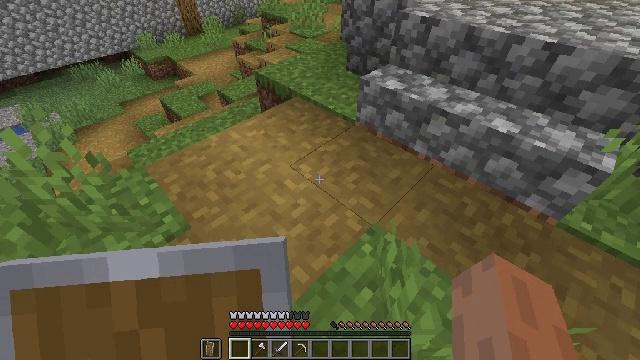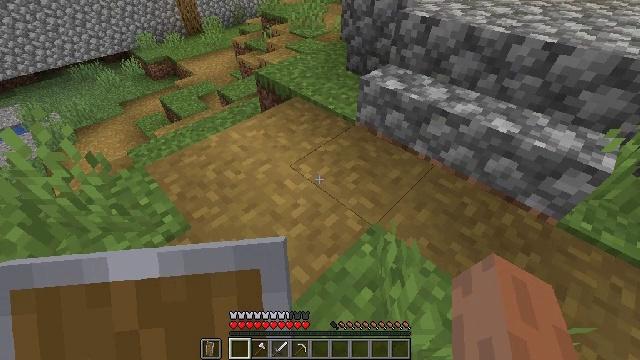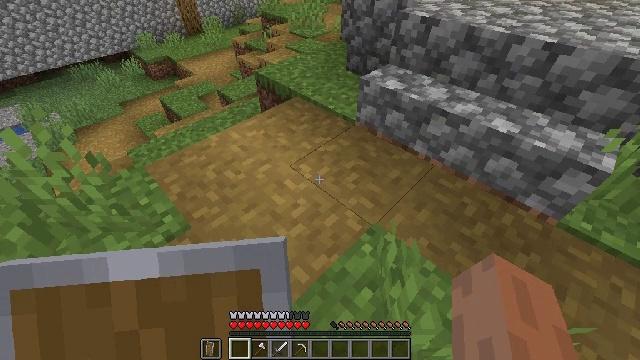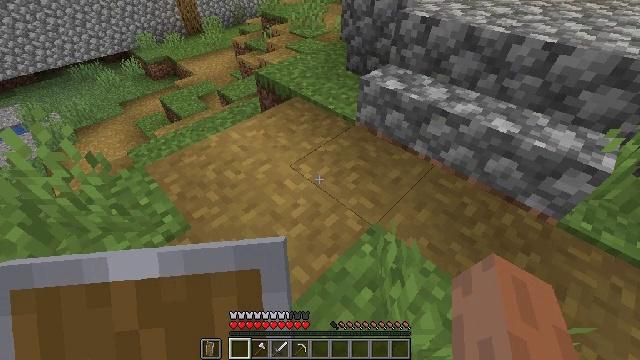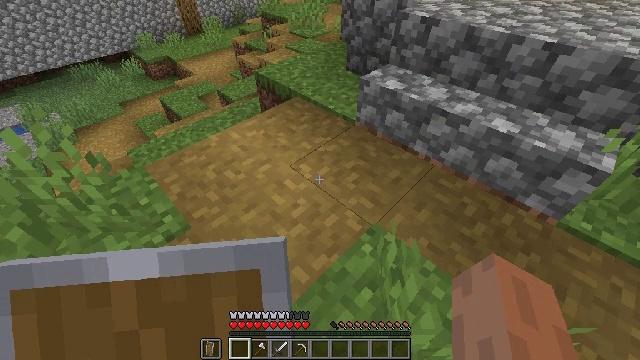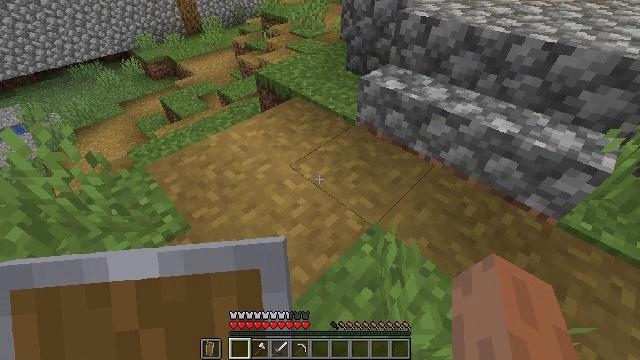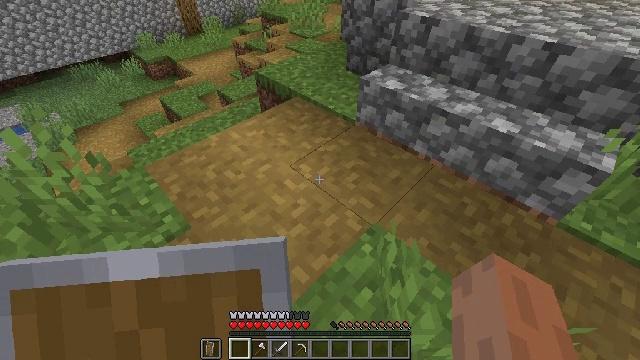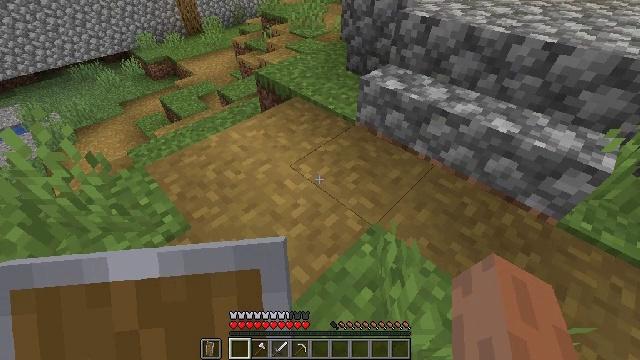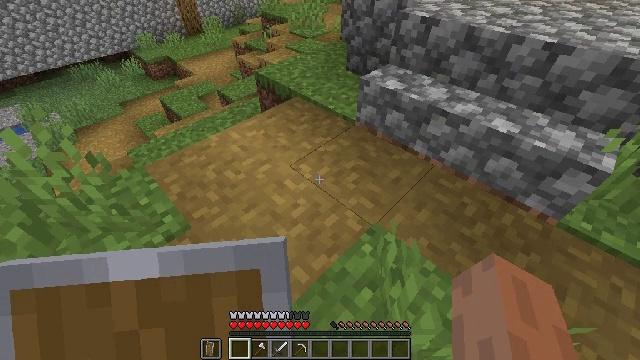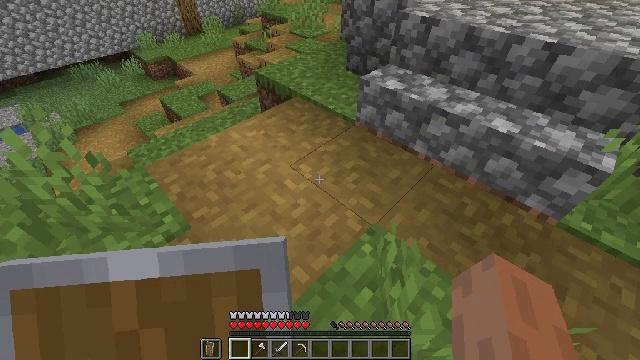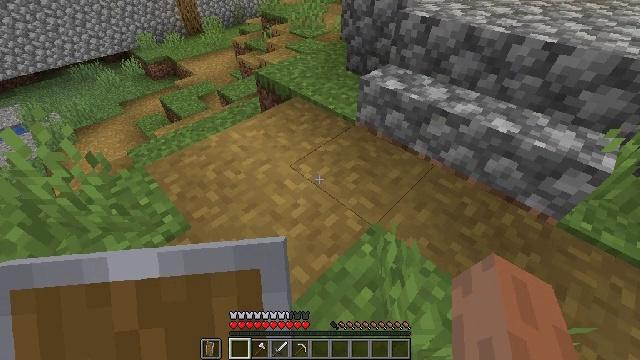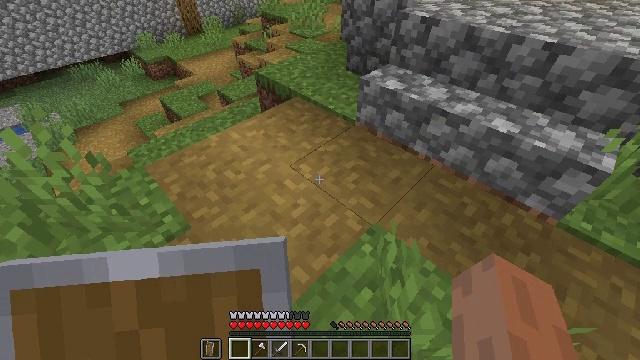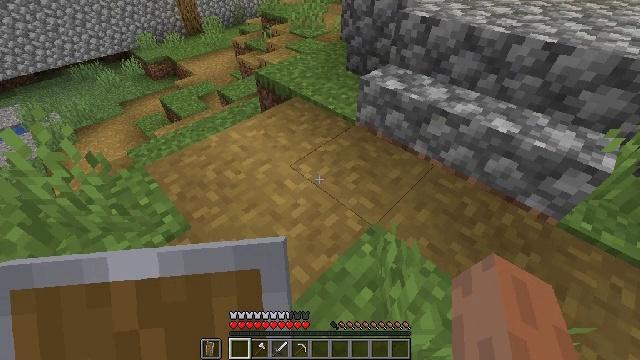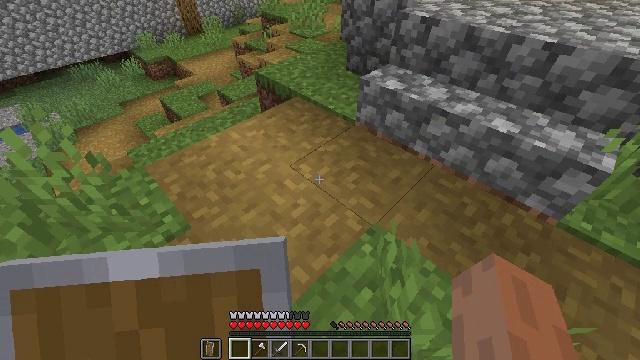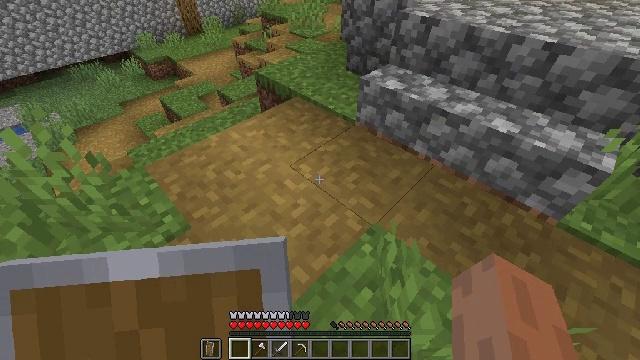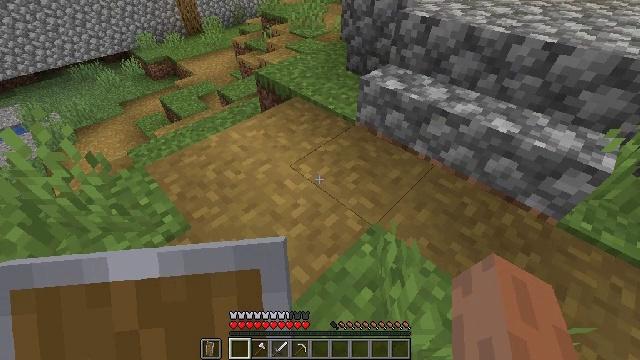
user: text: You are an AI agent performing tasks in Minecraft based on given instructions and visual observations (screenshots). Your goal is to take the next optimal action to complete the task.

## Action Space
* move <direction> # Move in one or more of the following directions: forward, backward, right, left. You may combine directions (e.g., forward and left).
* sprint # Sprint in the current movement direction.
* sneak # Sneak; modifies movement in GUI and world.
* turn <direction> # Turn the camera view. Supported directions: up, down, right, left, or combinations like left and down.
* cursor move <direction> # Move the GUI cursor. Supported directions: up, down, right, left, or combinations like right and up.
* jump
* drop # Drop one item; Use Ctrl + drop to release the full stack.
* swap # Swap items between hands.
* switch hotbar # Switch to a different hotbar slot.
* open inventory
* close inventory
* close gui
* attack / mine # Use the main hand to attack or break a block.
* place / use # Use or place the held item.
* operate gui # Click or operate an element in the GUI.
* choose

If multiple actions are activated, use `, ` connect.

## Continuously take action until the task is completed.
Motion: motion action
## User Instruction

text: craft item air
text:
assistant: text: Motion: no_op
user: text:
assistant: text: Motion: no_op
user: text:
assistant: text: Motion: no_op
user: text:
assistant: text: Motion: no_op
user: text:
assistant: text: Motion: no_op
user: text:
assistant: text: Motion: no_op
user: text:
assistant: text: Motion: no_op
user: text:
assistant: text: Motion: no_op
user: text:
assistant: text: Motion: no_op
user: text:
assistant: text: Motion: no_op
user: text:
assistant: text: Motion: no_op
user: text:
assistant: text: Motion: no_op
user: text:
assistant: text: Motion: no_op
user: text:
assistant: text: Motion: no_op
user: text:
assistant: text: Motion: no_op
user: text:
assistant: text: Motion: no_op
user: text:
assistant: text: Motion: no_op
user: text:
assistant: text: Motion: no_op
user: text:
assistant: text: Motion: no_op
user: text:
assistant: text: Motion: no_op
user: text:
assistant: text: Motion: no_op
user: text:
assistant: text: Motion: no_op
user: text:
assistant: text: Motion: no_op
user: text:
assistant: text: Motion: no_op
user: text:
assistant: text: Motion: no_op
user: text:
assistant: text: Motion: no_op
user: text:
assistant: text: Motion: no_op
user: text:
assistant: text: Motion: no_op
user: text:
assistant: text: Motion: no_op
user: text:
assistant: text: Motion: no_op